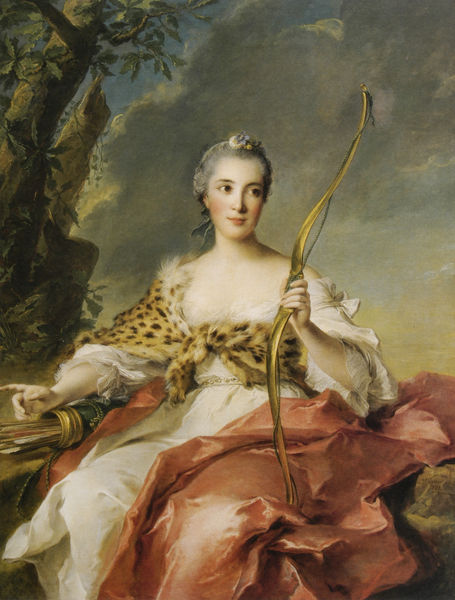
Titel: Madame de Maison-Rouge als Diana
Künstler: Jean-Marc Nattier
Standort: New York (New York)
Institution: The Metropolitan Museum of Art
Schlagwörter: baum, blau, blätter, dunkel, gemälde, hand, himmel, laub, weiß, wolken, bäume, gelb, sitzen, abend, ausschnitt, braun, finger, frankreich, frau, frisur, geste, grau, kleid, licht, marmor, orange, schmuck, blick, dame, gürtel, rose, rot, tuch, wolke, malerei, muster, rock, schleife, jung, augen, barock, blass, bluse, falten, gesicht, haarschmuck, hermelin, inkarnat, kleidung, pelz, sehen, ärmel, bildnis, portrait, porträt, gewand, gold, haare, mantel, sitzend, stoff, adel, rokkoko, dekoltee, diadem, hübsch, locken, rokoko, rosa, rouge, schultern, seide, fell, taille, wangen, düster, bogen, position, stürmisch, zeigefinger, gris, faltenwurf, rüschen, dekollette, make up, cour, mond, halbmond, blanc, allegorie, mythologie, göttin, jagd, rolle, gestus, seitenblick, mythologisch, tintoretto, blanche, watteau, drapé, femme, köcher, athene, romantisme, pfeil, arbre, ciel, nature, peau, peinture, fleur, main, portait, robe, artemis, chasse, diana, diane, jagdgöttin, jägerin, pfeile, nattier, lune, nuit, leopard, leopardenfell, antique, sehne, spätbarock, costume, löwenfell, arc, classique, nuage, nuages, huile, tigerfell, arbres, graue haare, panther, david, fragonard, boucher, jeune, croissant, histoire, flèche, attribute, dieu, portarit, sauvage, soie, arme, aufgebauscht, fel, ruge, animal, zeigt, perruque, tête, diadème, fourrure, kleis, noblesse, imaginaire, déesse, pose, regard, érotisme, noble, arcs, assise, néoclassique, peruque, épaule, ruban, chinz, mythe, artémise, chasseresse, idéalisée, louis xv, xviii, xviii*, or, belle, b#ume, leopardenstoff, divinité, carquois, étoffe, tigre, flèches, croissant de lun, croissant de lune, panthère, robe`$rouge, légende, 18, cheveux gris, arbe, mythologique, houx, lierre, jaguar, feuiles, cheuveux, purete, pure, naked, tits, coquine, soierie, grivois, soirie, diame, pompadour, göttin der jagd